Field crop: maize
Growth stage: 1
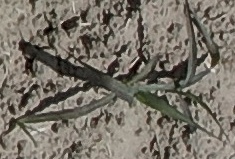
Species: sorghum